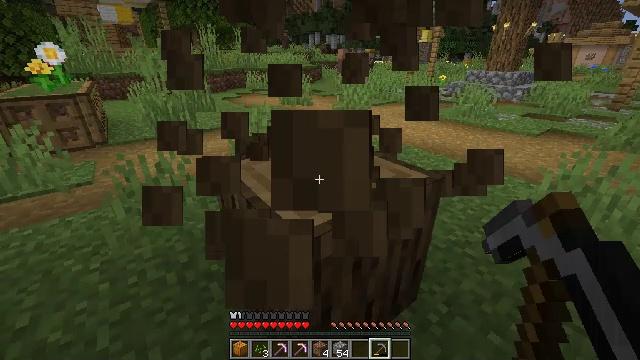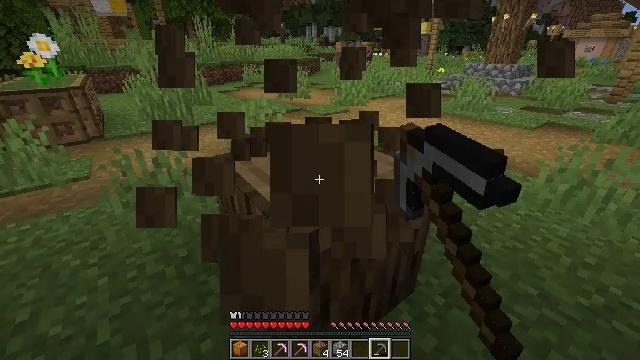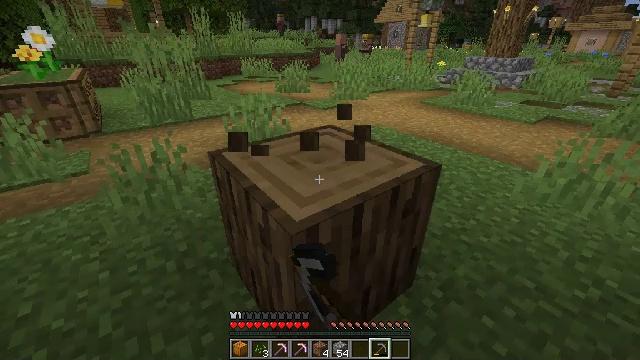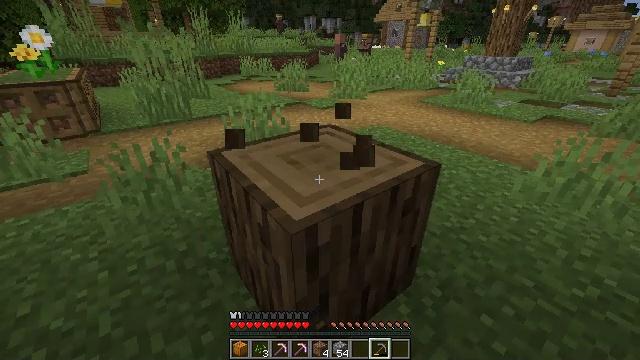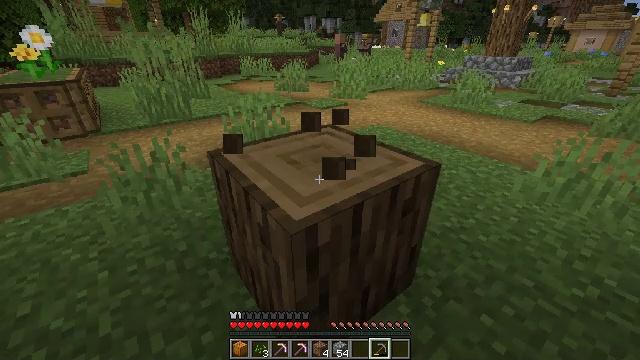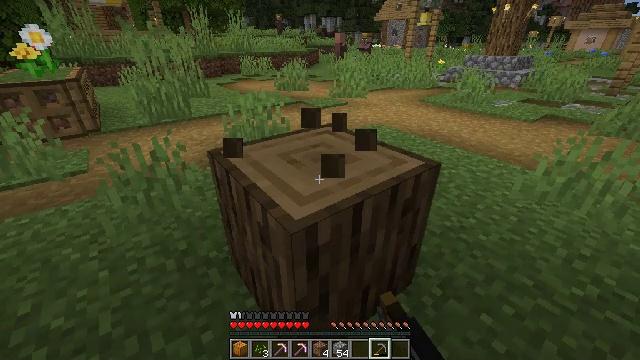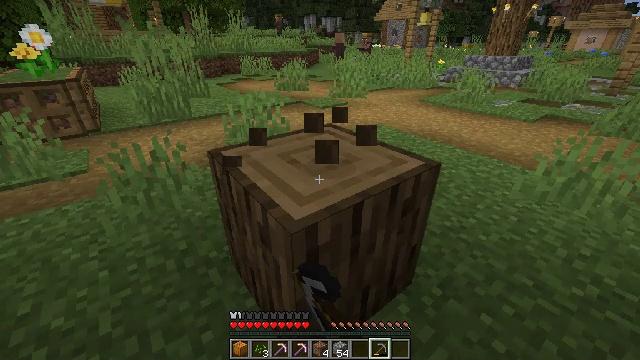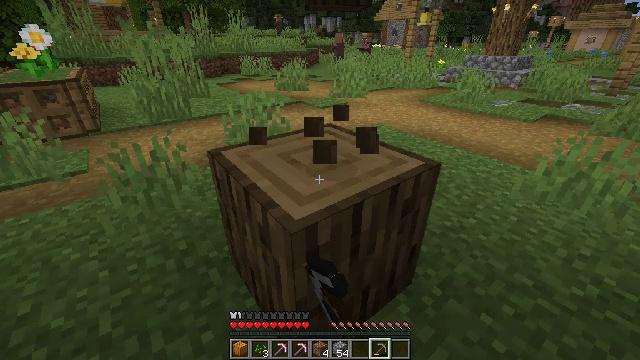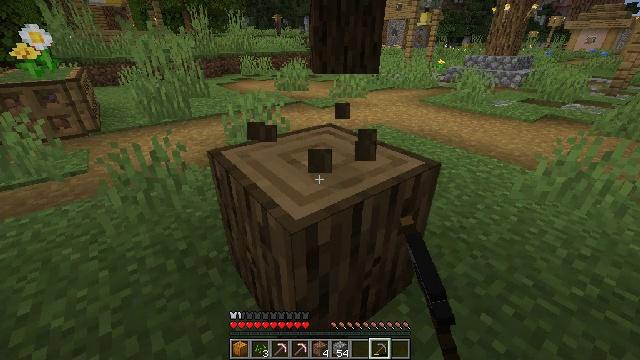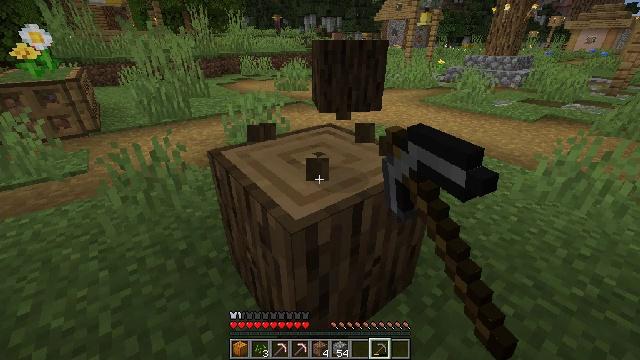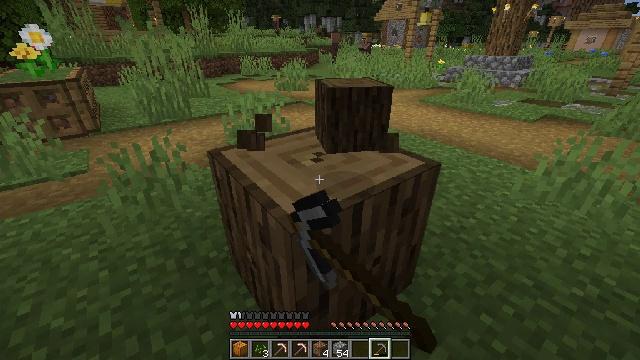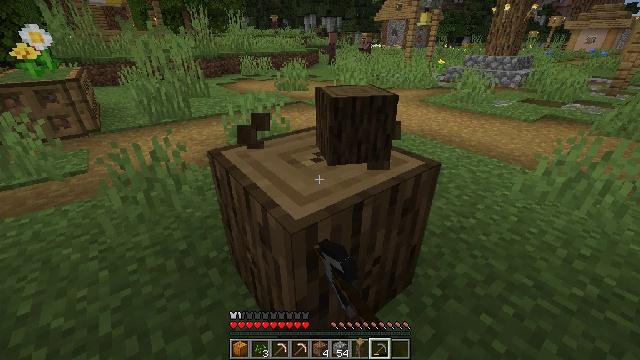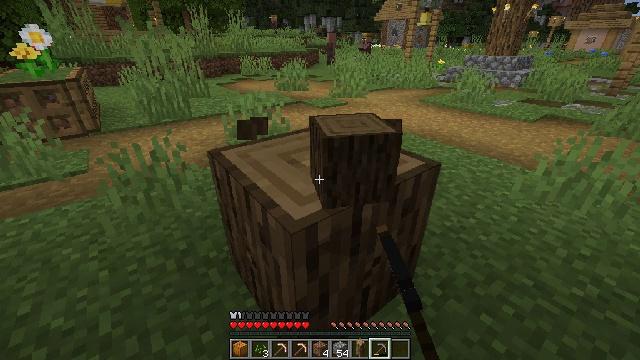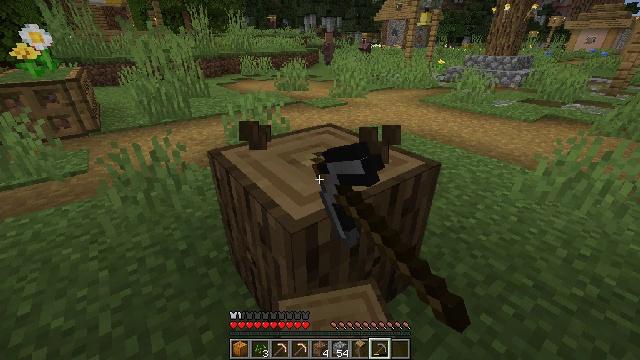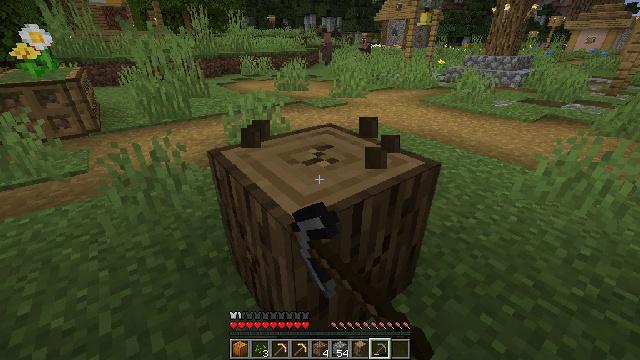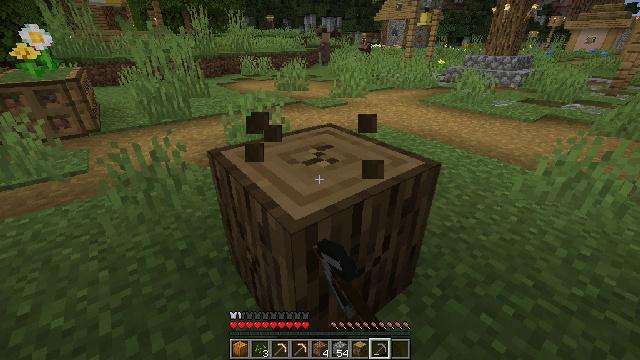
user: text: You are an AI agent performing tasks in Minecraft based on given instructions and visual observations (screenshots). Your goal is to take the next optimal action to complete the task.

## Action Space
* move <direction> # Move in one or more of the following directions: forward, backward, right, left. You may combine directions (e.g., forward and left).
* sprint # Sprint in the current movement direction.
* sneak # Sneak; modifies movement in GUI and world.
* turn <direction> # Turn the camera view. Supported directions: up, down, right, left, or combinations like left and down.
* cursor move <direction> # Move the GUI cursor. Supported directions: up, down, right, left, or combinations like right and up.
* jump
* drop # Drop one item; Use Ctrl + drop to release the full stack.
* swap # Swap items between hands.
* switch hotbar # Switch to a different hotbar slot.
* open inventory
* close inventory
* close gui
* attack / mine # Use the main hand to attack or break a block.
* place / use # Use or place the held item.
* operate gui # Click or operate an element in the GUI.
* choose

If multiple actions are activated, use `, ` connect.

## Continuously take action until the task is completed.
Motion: motion action
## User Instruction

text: Chop down the oak log.
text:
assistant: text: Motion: turn down, attack / mine
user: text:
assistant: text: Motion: turn down, attack / mine
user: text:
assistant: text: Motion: attack / mine
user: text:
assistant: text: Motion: attack / mine
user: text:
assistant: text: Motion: attack / mine
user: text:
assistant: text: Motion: attack / mine
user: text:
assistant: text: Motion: attack / mine
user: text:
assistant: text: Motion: attack / mine
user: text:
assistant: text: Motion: attack / mine
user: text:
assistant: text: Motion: attack / mine
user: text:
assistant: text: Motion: attack / mine
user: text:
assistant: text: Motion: attack / mine
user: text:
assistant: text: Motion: attack / mine
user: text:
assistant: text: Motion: attack / mine
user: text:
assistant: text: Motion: attack / mine
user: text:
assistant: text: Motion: attack / mine
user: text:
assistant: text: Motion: attack / mine
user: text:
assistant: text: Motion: attack / mine
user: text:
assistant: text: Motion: attack / mine
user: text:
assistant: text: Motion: attack / mine
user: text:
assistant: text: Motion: attack / mine
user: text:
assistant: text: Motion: attack / mine
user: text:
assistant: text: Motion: attack / mine
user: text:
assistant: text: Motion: attack / mine
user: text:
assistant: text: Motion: attack / mine
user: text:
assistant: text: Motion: attack / mine
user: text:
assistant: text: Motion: attack / mine
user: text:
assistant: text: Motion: attack / mine
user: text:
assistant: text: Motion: attack / mine
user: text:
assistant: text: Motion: attack / mine